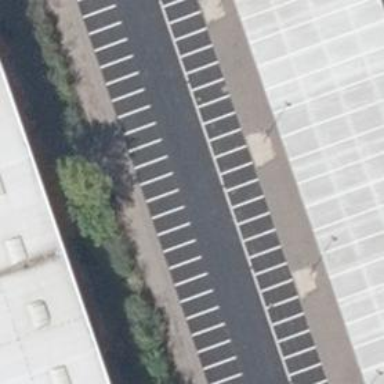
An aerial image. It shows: Street side parking area.